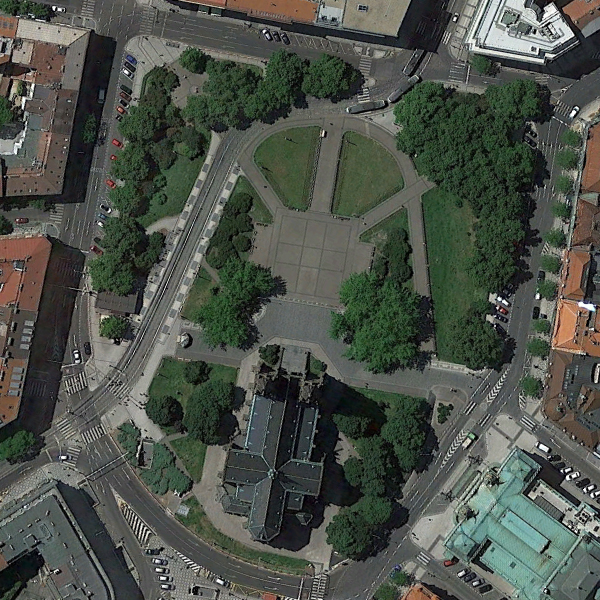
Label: Square